Question: Using some various Stackoverflow sources I've implemented a fairly simple Base64 to Hex conversion using JAVA. Due to a problem however I tested my results by attempting to convert my hex code back to text to confirm that it was correct and found that the character at index 11 (the left quote mark) is being lost in translation somehow.
Why does the hexToASCII convert everything the left quote mark?
'''
public static void main(String[] args){
System.out.println("Input string:");
String myString = "AAAAAQEAFxUX1iaTIz8=";
System.out.println(myString + "
");
//toascii
String ascii = base64UrlDecode(myString);
System.out.println("Base64 to Ascii:
" + ascii);
//tohex
String hex = toHex(ascii);
System.out.println("Ascii to Hex:
" + hex);
String back2Ascii = hexToASCII(hex);
System.out.println("Hex to Ascii:
" + back2Ascii + "
");
}
public static String hexToASCII(String hex){
if(hex.length()%2 != 0){
System.err.println("requires EVEN number of chars");
return null;
}
StringBuilder sb = new StringBuilder();
//Convert Hex 0232343536AB into two characters stream.
for( int i=0; i < hex.length()-1; i+=2 ){
/*
* Grab the hex in pairs
*/
String output = hex.substring(i, (i + 2));
/*
* Convert Hex to Decimal
*/
int decimal = Integer.parseInt(output, 16);
sb.append((char)decimal);
}
return sb.toString();
}
public static String toHex(String arg) {
return String.format("%028x", new BigInteger(arg.getBytes(Charset.defaultCharset())));
}
public static String base64UrlDecode(String input) {
Base64 decoder = new Base64();
byte[] decodedBytes = decoder.decode(input);
return new String(decodedBytes);
}
'''
Returns:

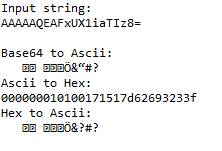
Answer: It doesn't loose it. It doesn't understand in your default charset. Use 'arg.getBytes()' instead, without specifying the charset.
'''
public static String toHex(String arg) {
return String.format("%028x", new BigInteger(arg.getBytes()));
}
'''
Also change 'hexToAscII' method:
'''
public static String hexToASCII(String hex) {
final BigInteger bigInteger = new BigInteger(hex, 16);
return new String(bigInteger.toByteArray());
}
'''